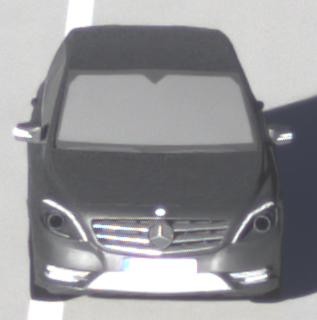
Make: Mercedes-Benz
Model: B 180 BlueEFFICIENCY
Detailed model: B-Class (246)
Model produced from: 2011/11
Model produced until: 2012/10
Doors: 5
Color: gray
Road condition: wet road
Daytime: morning or afternoon
Contrast: medium contrast